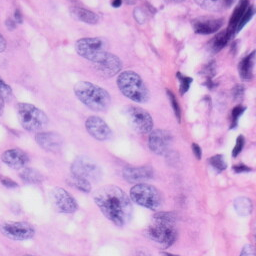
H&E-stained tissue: Skin